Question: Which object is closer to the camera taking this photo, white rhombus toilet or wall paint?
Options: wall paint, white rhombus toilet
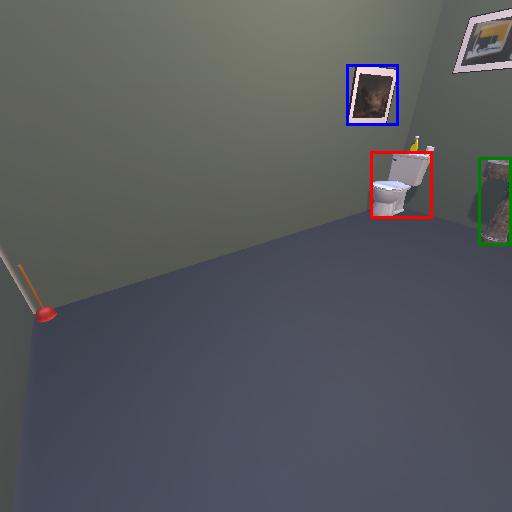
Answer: wall paint